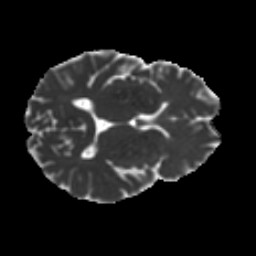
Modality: MD
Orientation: axial
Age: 37
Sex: male
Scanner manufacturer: ge
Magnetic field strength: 3 T
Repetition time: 7.8 s
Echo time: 0.061 s